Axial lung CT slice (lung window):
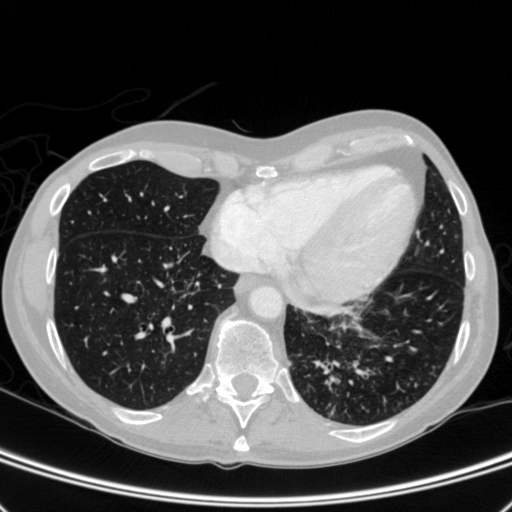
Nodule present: no